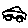
Label: car